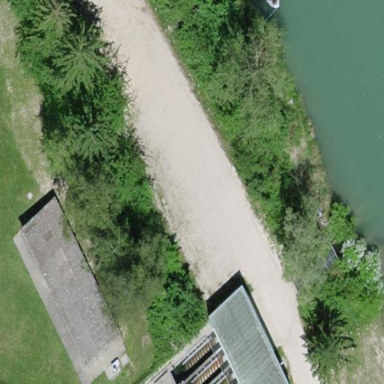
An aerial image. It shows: Parking area with fine gravel surface.